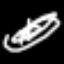
Label: chair